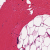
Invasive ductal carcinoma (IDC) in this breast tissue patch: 0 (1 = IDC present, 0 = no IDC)